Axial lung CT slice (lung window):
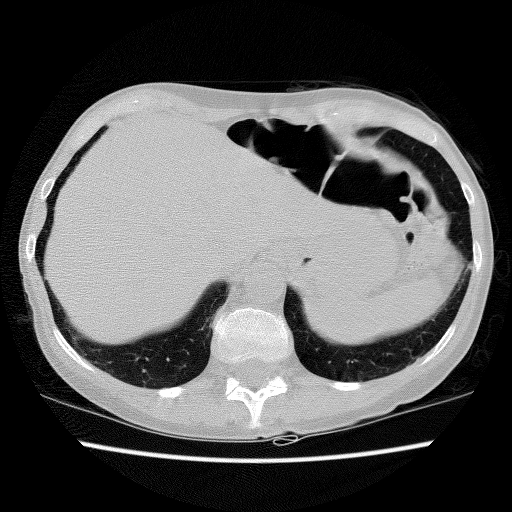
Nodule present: no